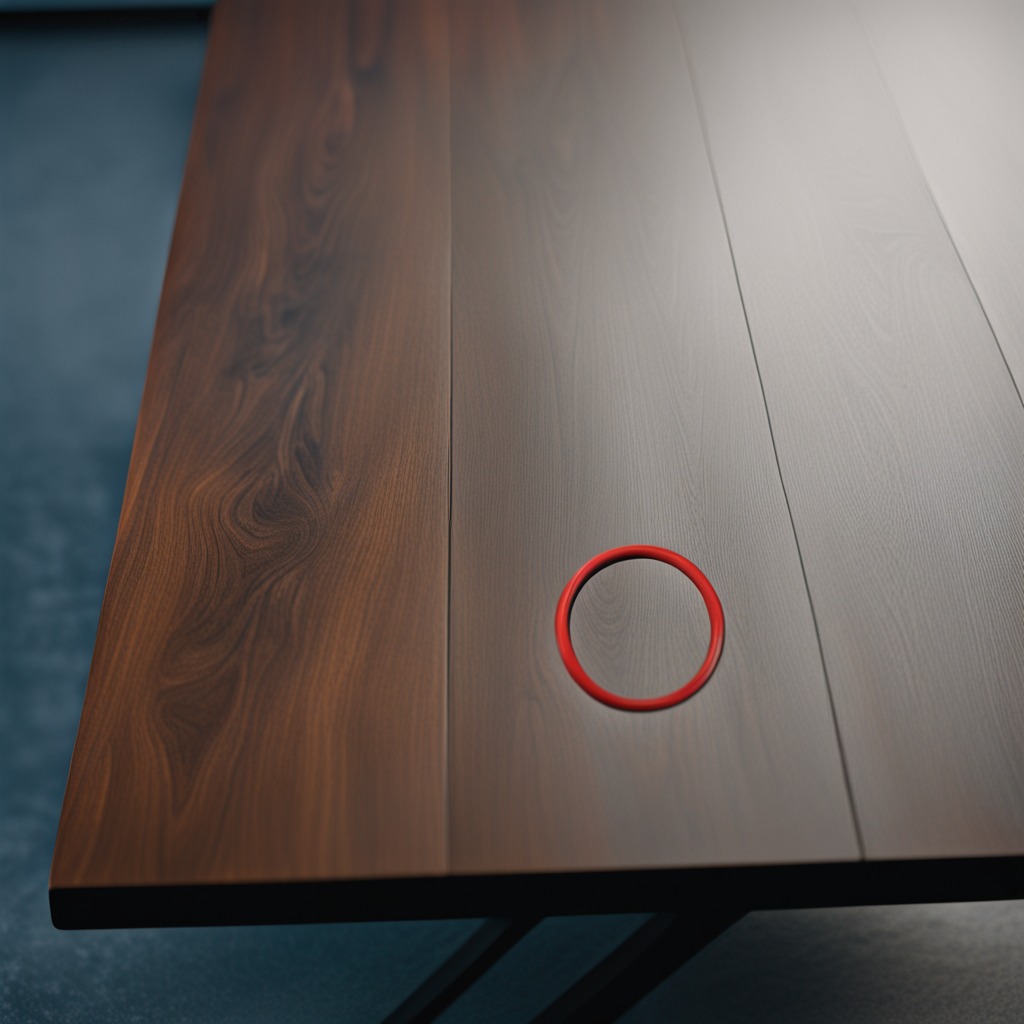
A rubber O-ring is lying on the table.